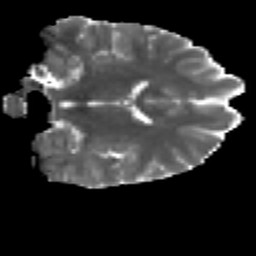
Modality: MD
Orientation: coronal
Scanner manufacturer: ge
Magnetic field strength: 3 T
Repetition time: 7.98 s
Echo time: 0.0701 s